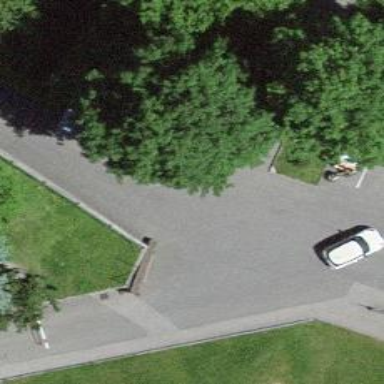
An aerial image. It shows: Road with steps.